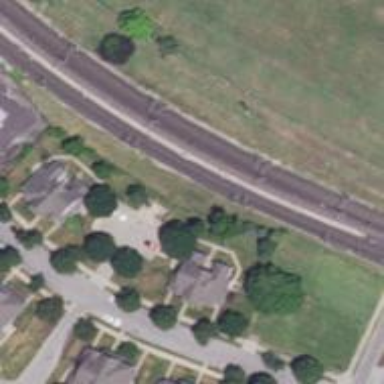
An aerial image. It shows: Light rail siding with electrified contact lines.